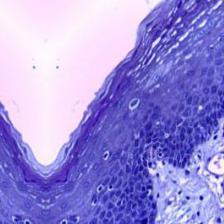
Diagnosis: Normal